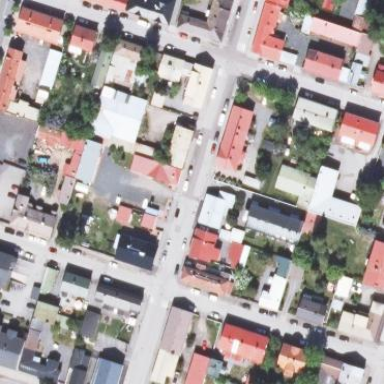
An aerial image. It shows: Residential area.